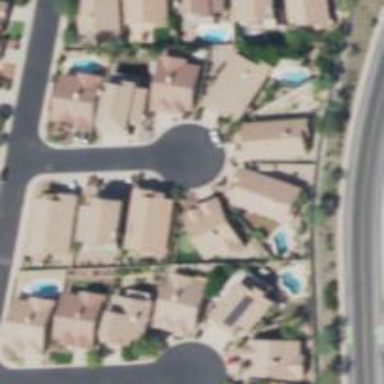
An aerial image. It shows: Smooth asphalt road in residential area.